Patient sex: M
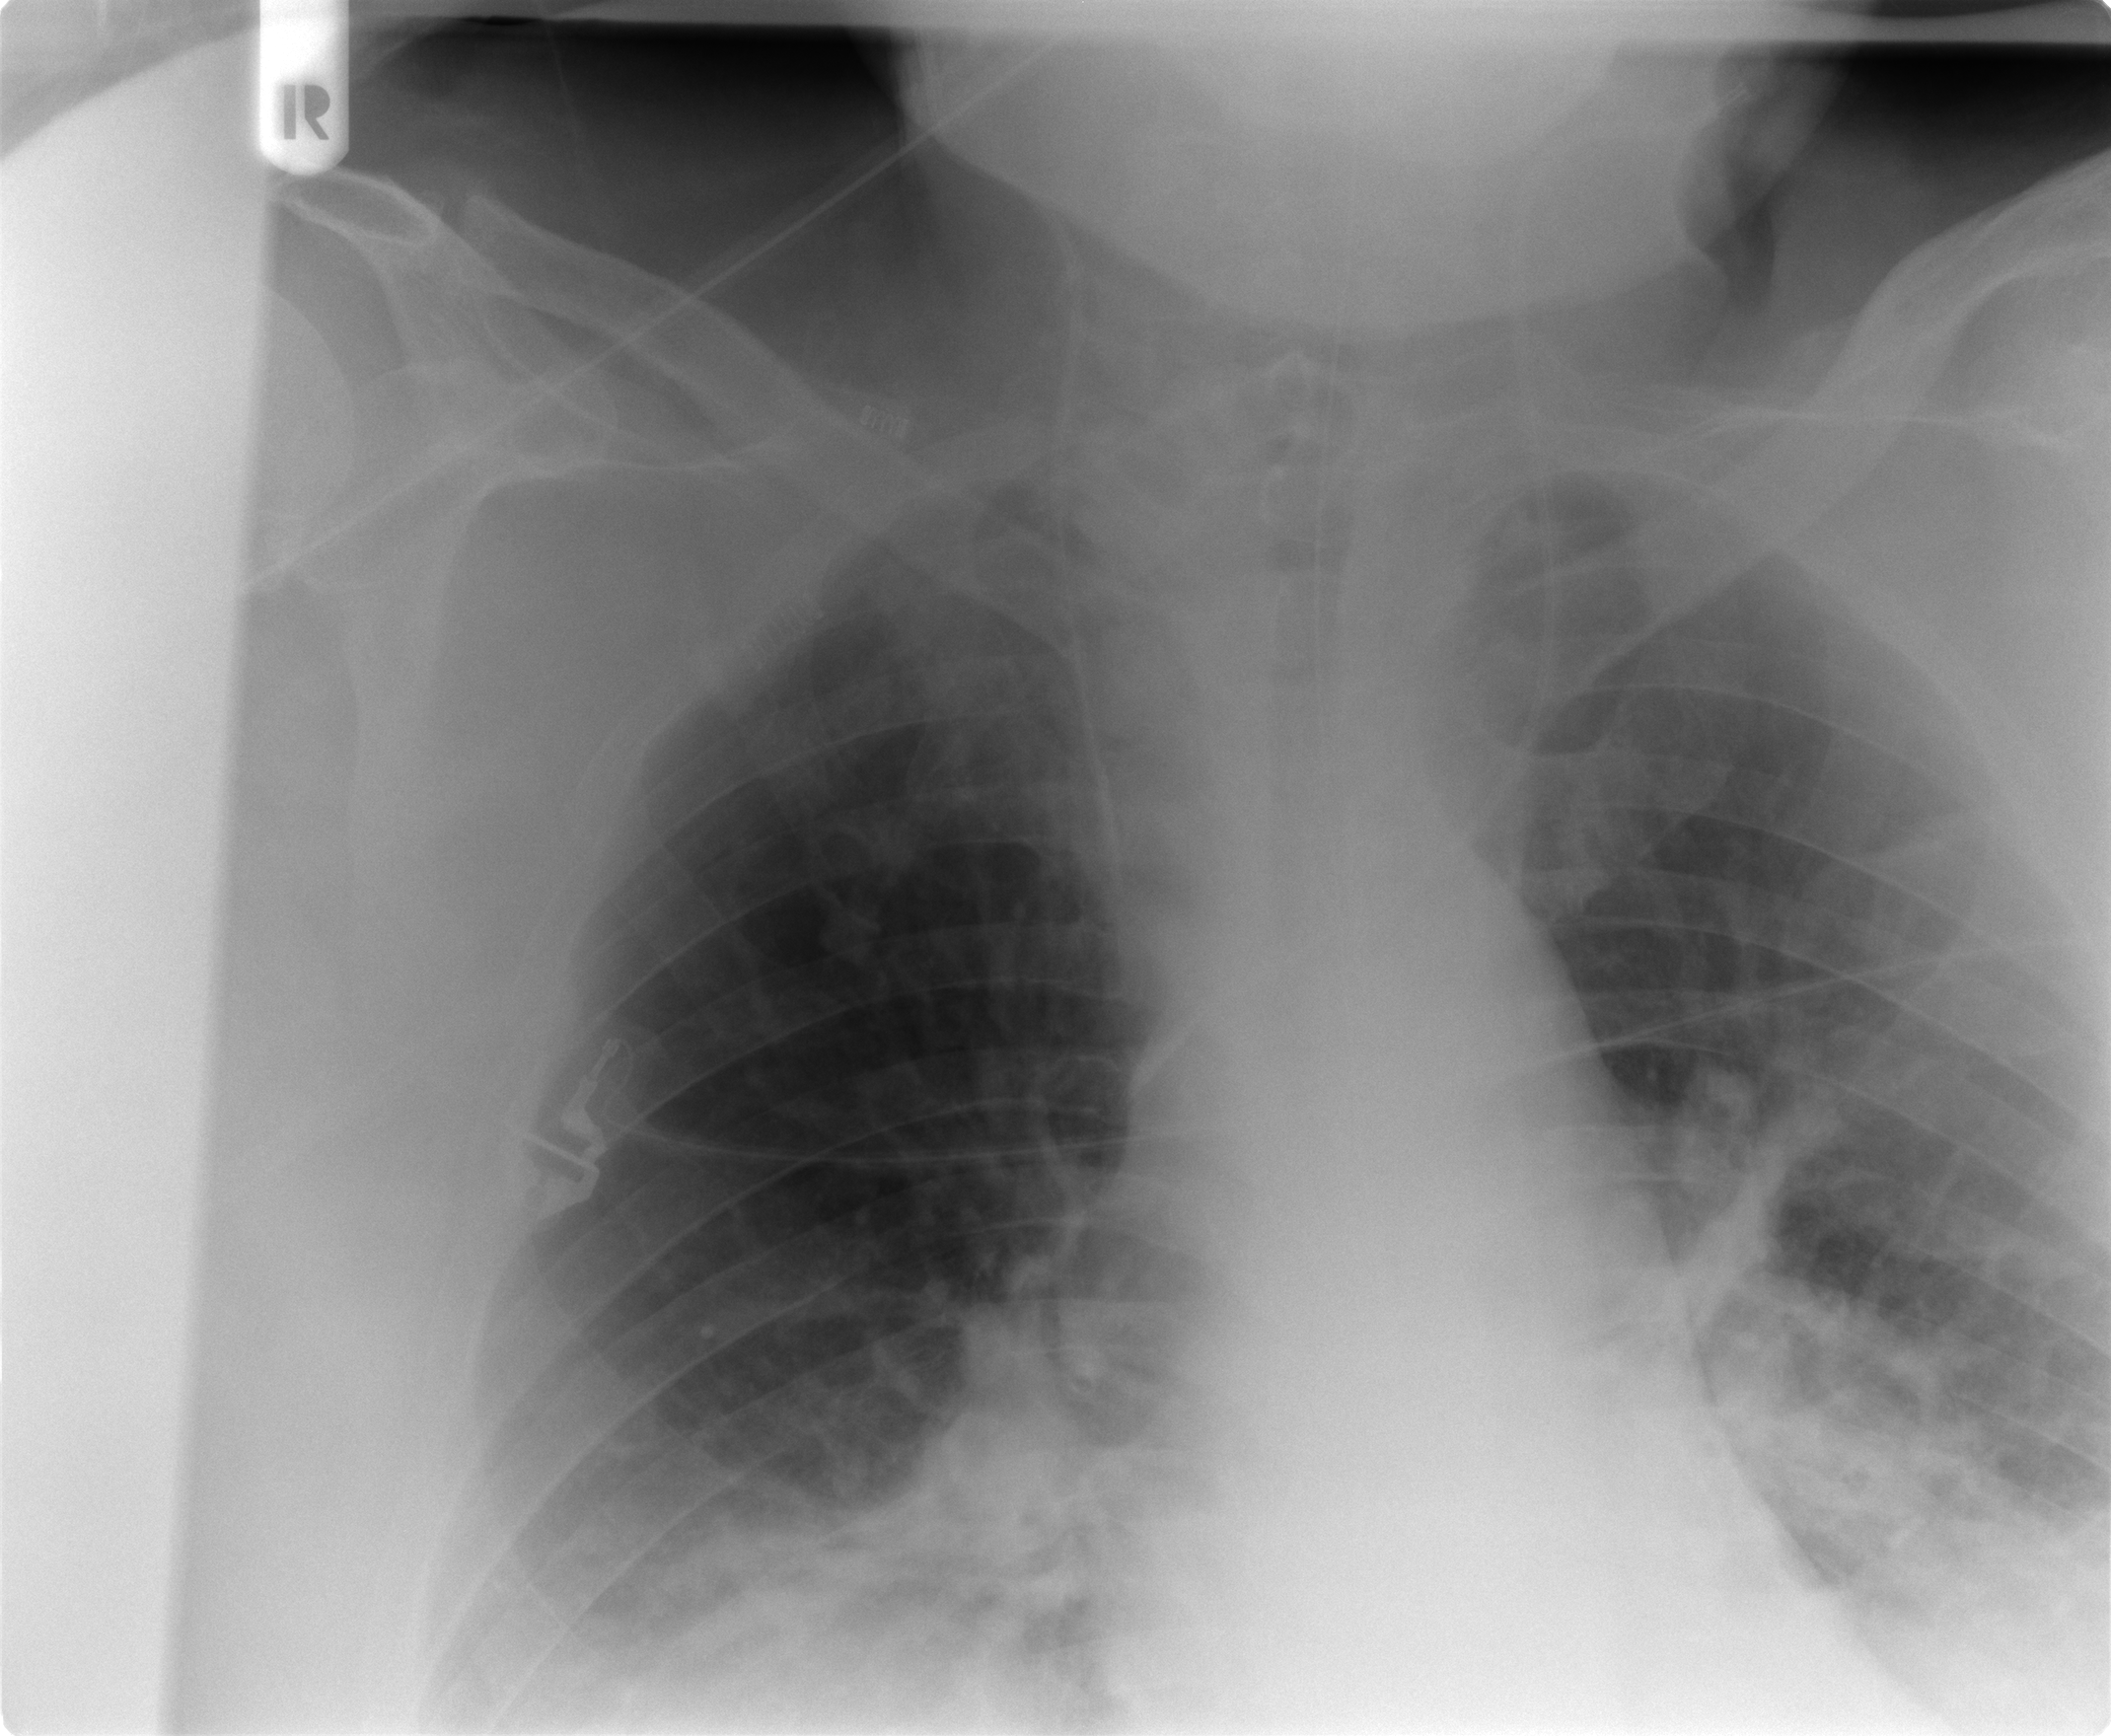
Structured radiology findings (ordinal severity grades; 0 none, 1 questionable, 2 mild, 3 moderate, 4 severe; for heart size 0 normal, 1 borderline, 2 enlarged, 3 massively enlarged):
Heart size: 2
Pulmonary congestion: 2
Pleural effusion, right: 2
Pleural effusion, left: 2
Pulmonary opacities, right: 0
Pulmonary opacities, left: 2
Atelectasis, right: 2
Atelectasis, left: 2